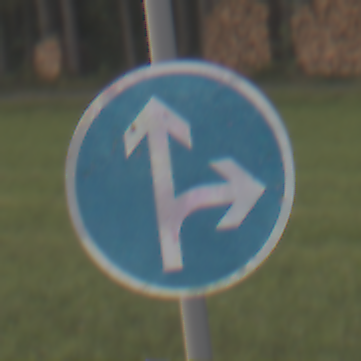
Verkehrszeichen: VorgeschriebeneFahrtrichtungGeradeausOderRechts
Umgebung: Outdoor, Nature
Tageszeit: SunriseSunset
Wetter: Clear
Licht: Natural
Jahreszeit: NotSpecified
Kontrast: LowContrast